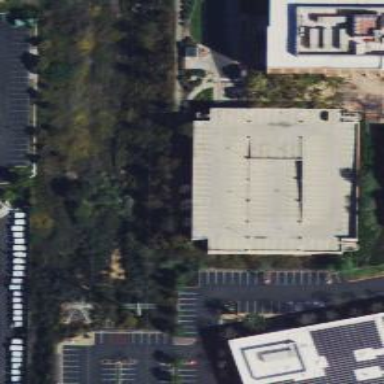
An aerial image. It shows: Office building.